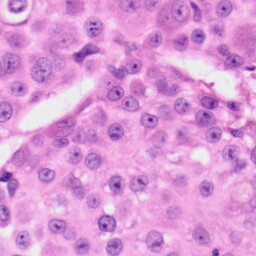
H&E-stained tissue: Skin